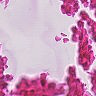
Metastatic tissue present: no